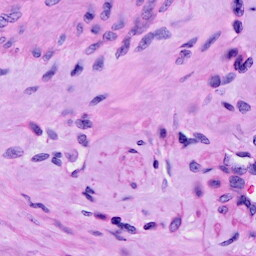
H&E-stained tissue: Cervix